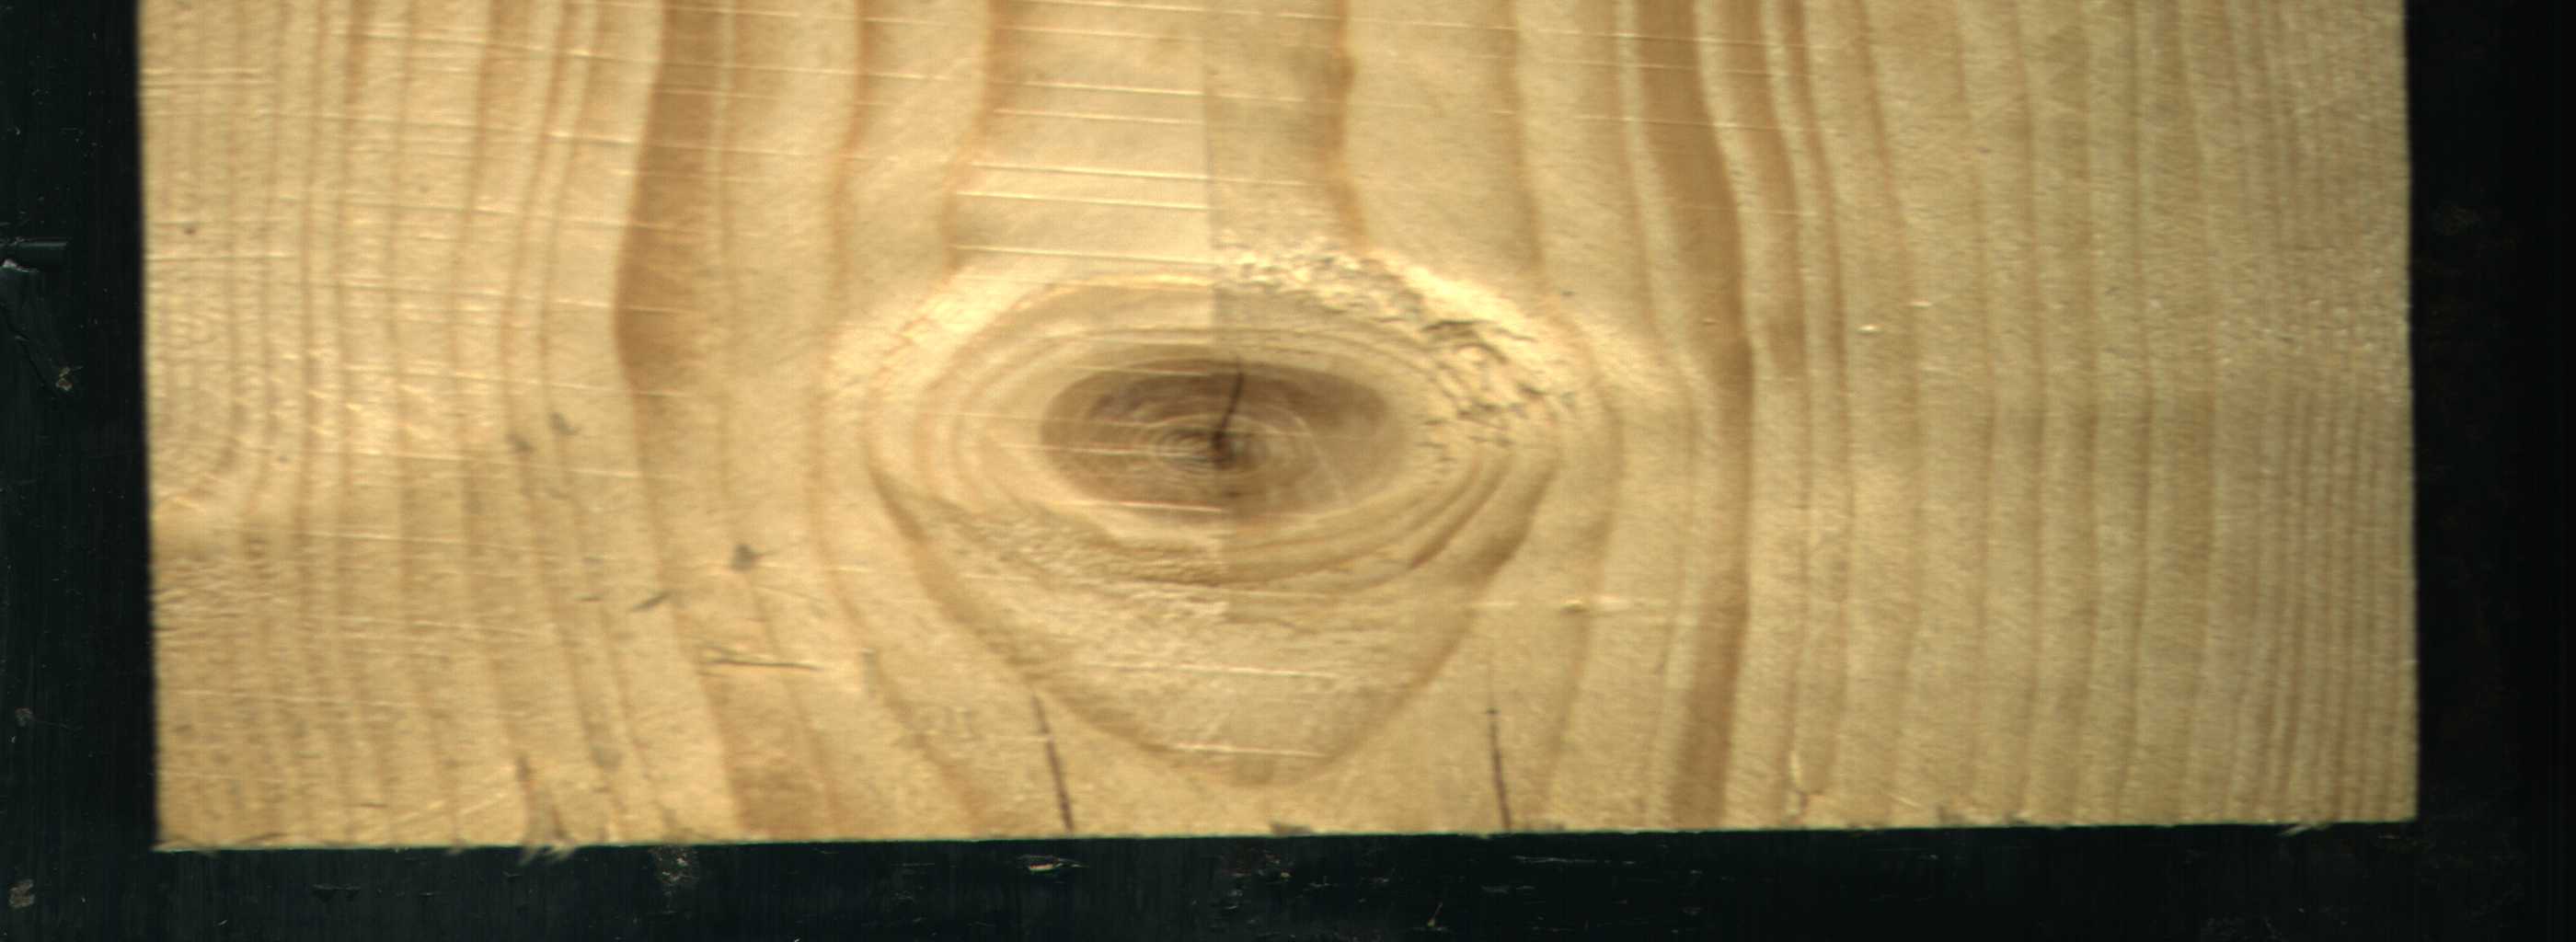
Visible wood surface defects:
Crack
Crack
knot_with_crack